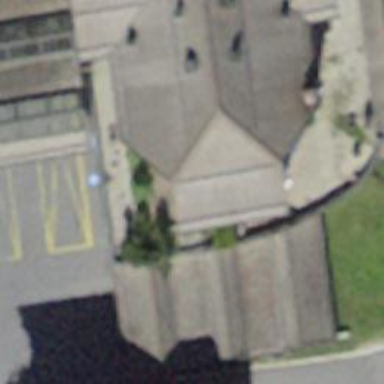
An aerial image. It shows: Facility offering toilets and library services.